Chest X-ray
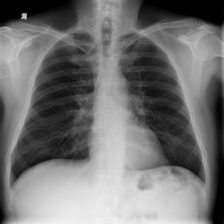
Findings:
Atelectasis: negative
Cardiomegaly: negative
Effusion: negative
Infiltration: negative
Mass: negative
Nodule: negative
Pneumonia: negative
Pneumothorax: negative
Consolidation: negative
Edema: negative
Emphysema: negative
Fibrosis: negative
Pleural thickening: negative
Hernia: negative